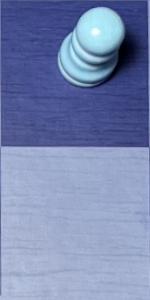
Label: Empty